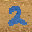
Label: 2